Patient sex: F
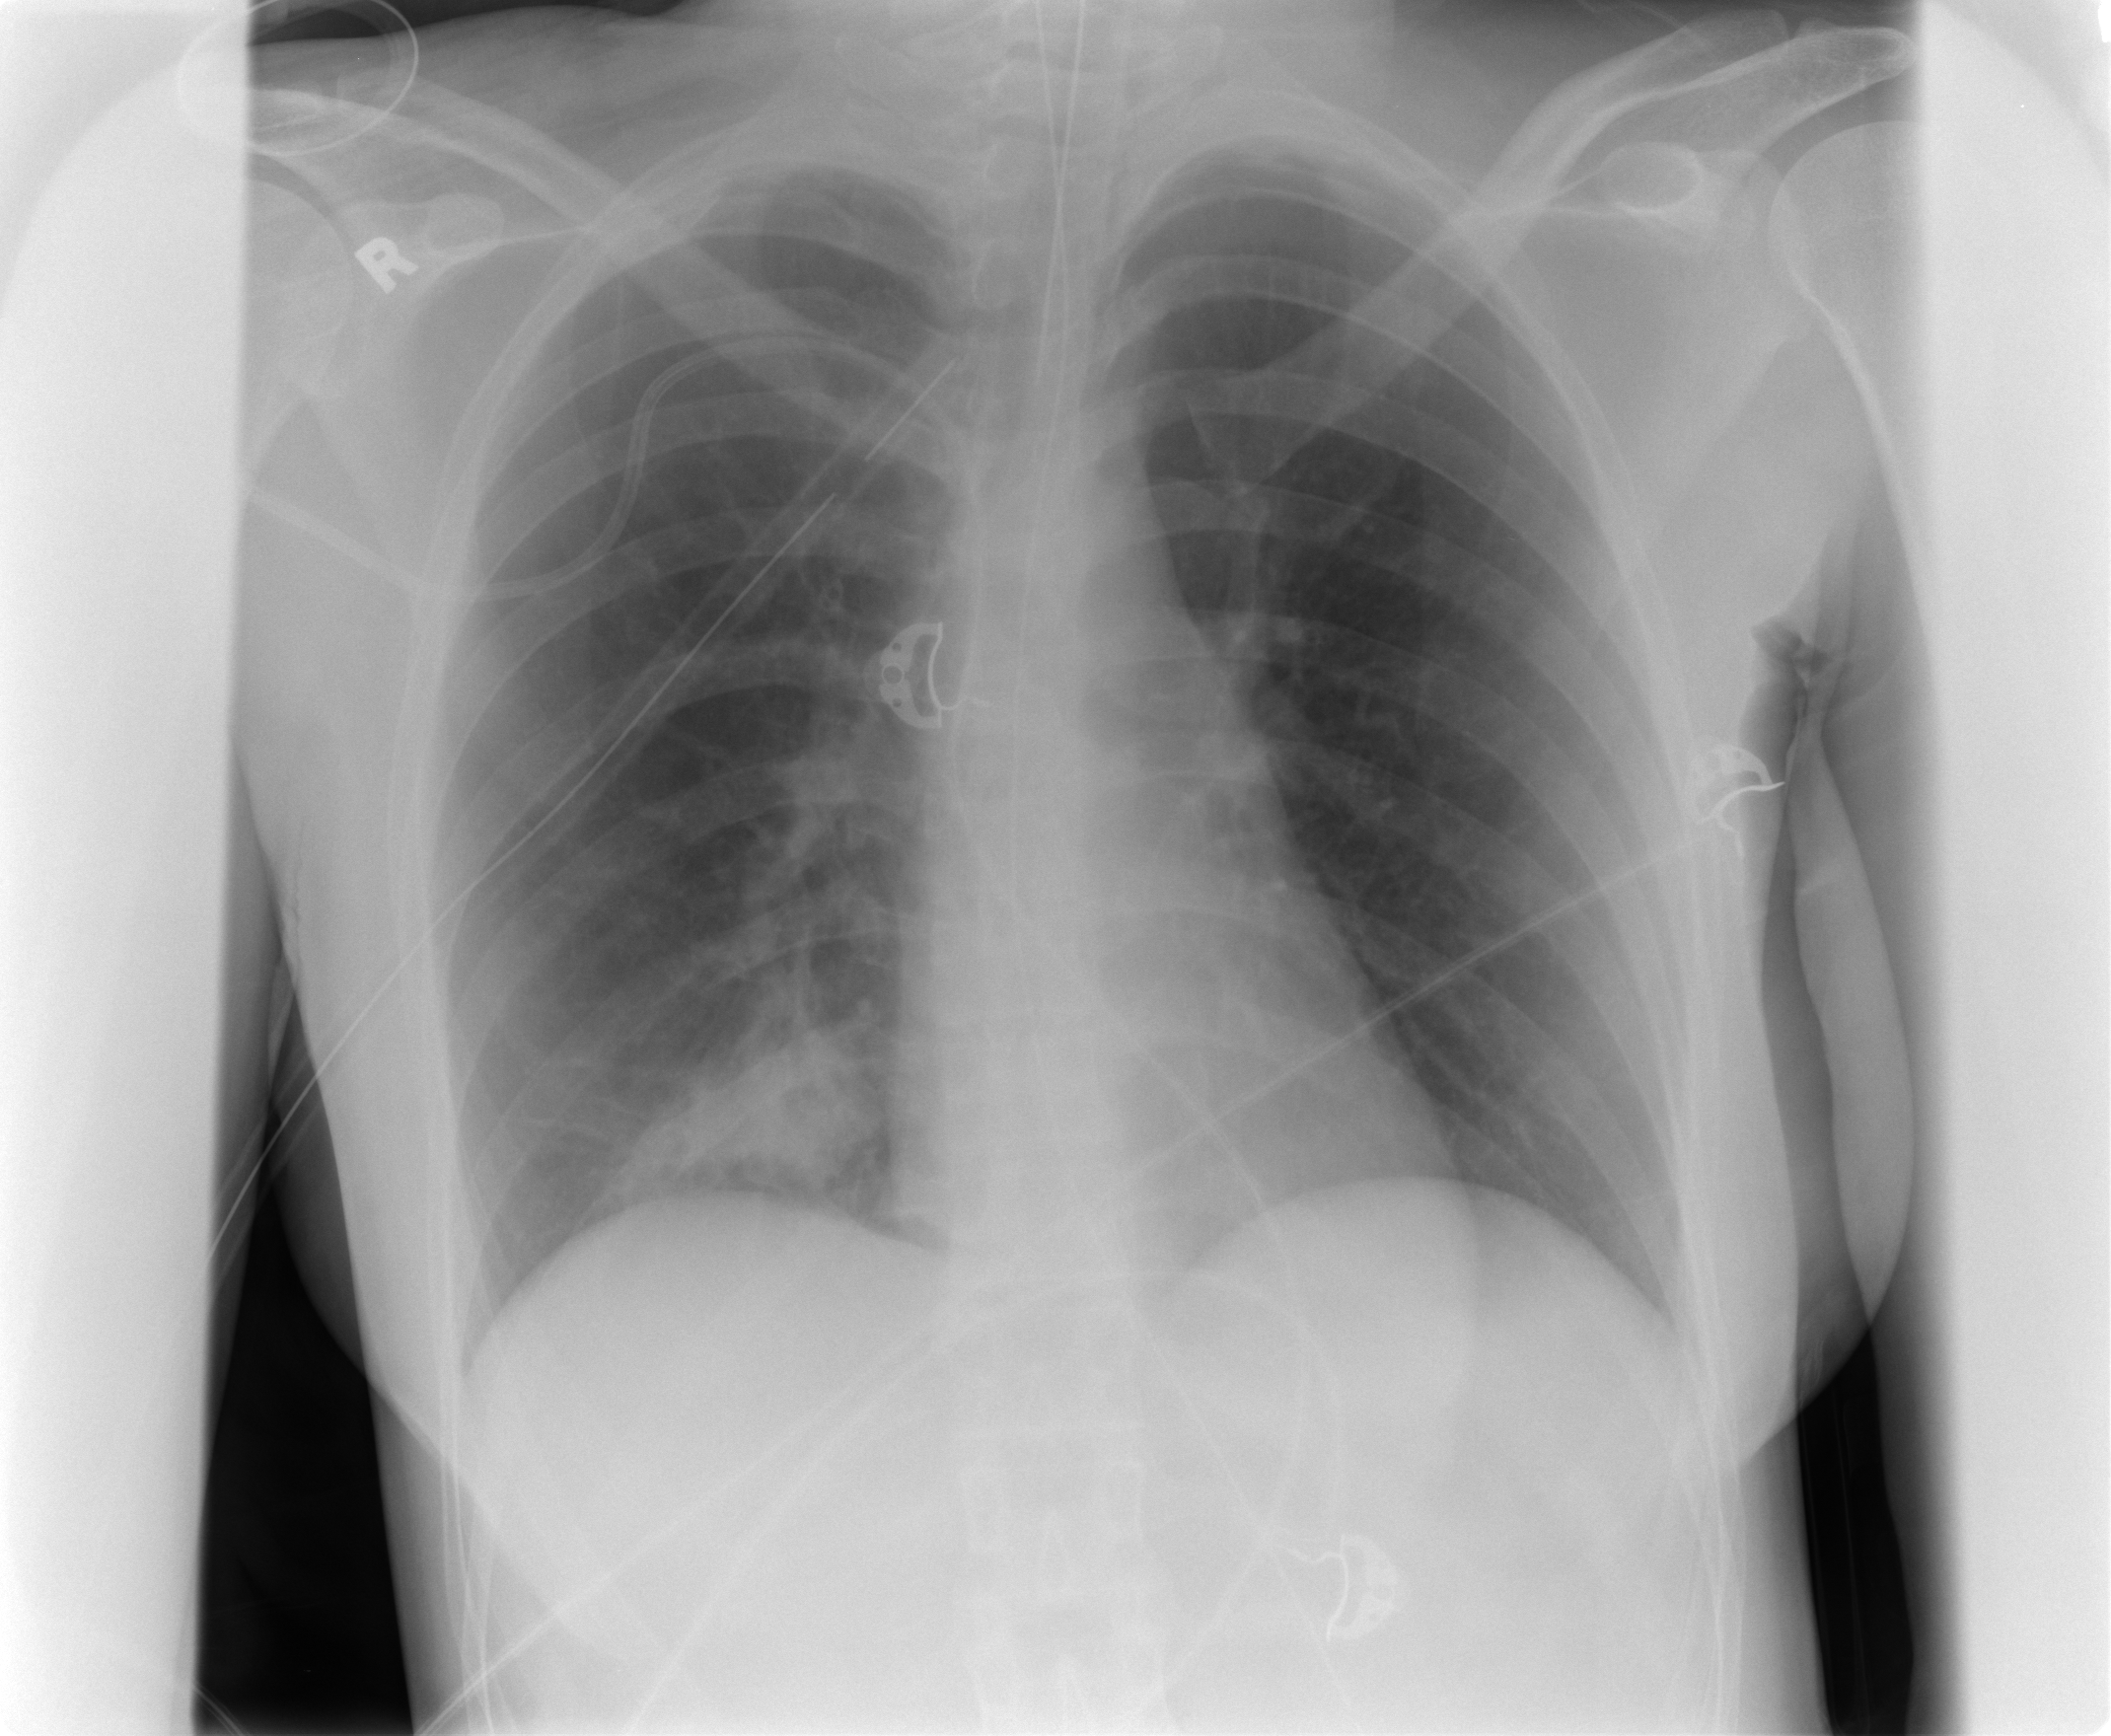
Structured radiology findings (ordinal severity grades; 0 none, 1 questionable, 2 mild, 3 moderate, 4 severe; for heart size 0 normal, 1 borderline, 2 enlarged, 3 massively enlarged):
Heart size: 0
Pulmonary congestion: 0
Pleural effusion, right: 0
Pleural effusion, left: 0
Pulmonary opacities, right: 2
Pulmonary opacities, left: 0
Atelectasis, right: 2
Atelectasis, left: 0